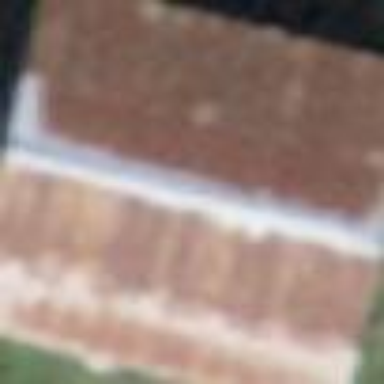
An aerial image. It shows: Barn.